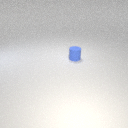
small blue rubber cylinder